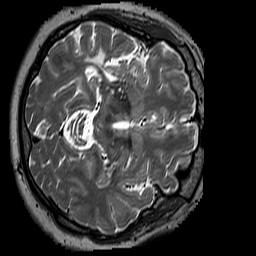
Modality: T2w
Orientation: axial
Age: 49
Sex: male
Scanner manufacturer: siemens
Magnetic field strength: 3 T
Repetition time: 3.2 s
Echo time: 0.212 s